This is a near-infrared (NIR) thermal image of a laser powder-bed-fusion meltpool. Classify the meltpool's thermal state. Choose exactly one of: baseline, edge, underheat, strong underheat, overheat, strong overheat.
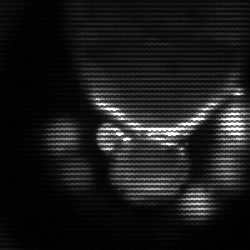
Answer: baseline